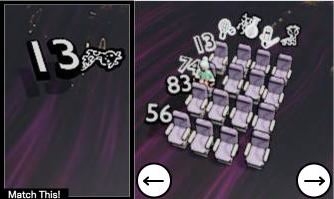
Task: seats
Answer: no